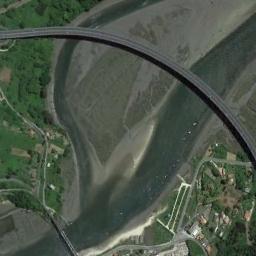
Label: bridge